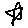
Label: star